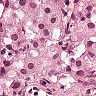
Metastatic tissue present: yes